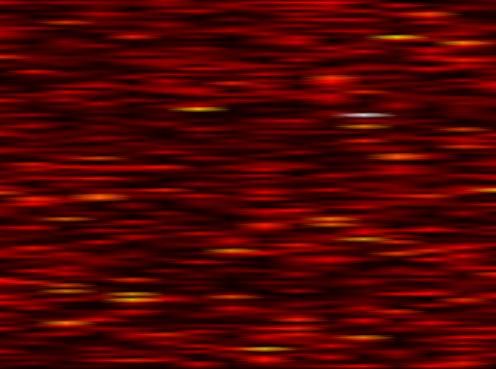
Label: FOFDM